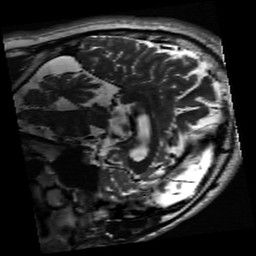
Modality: inplaneT2
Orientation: sagittal